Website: home-depot
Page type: account-selection
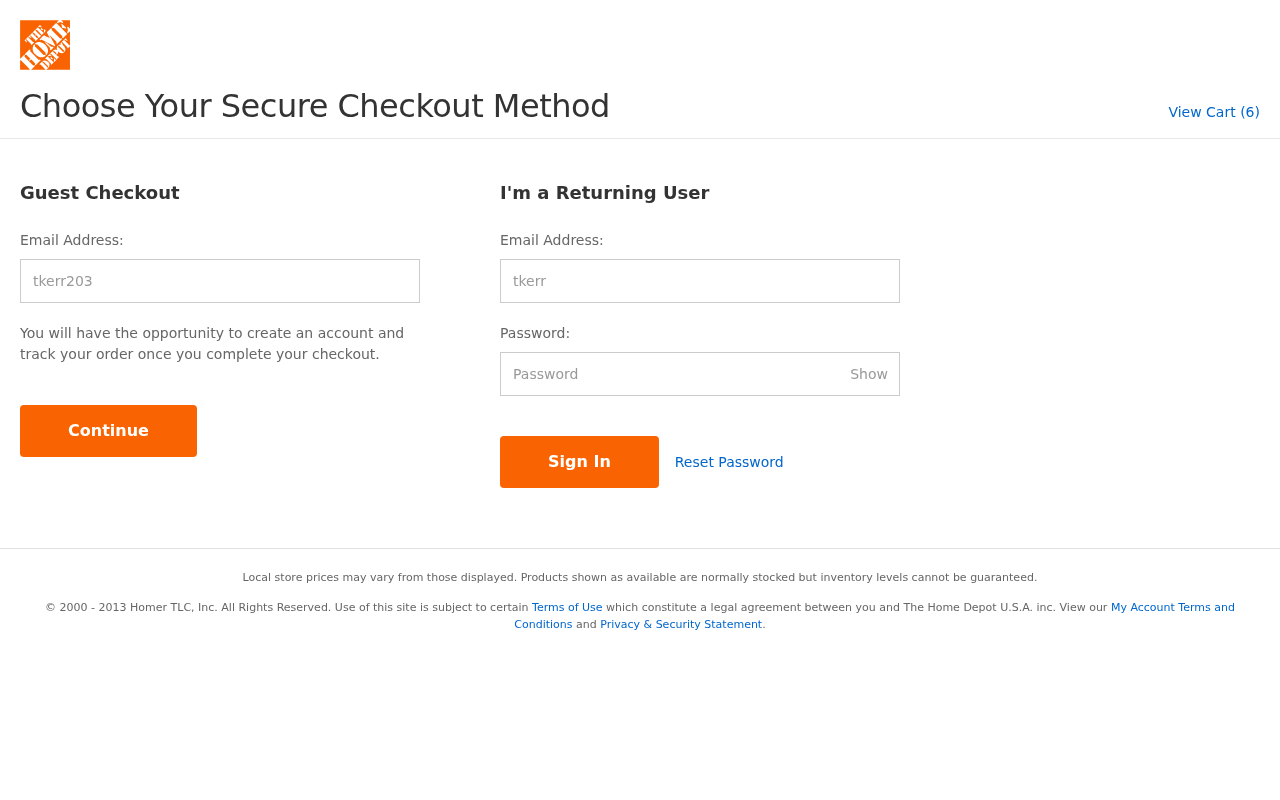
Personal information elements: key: PII_LOGIN_USERNAME
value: tkerr203
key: PII_LOGIN_USERNAME2
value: tkerr203
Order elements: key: ORDER_NUM_ITEMS
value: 6